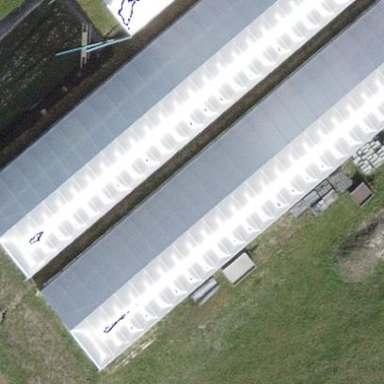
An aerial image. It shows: Greenhouse.